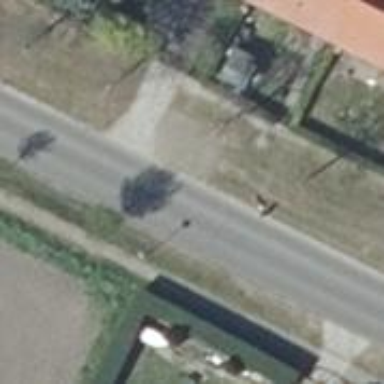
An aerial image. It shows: Tertiary road.